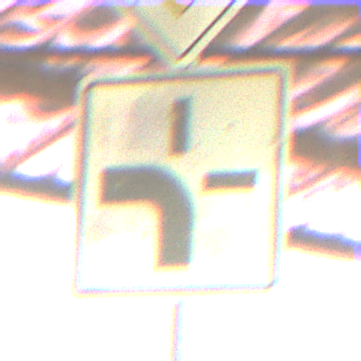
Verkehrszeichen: VerlaufVorfahrtsstrasse1
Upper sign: Vorfahrtsstrasse
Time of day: MorningAfternoon
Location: Roofed (Special)
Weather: NotSpecified
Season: NotSpecified
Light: Artificial